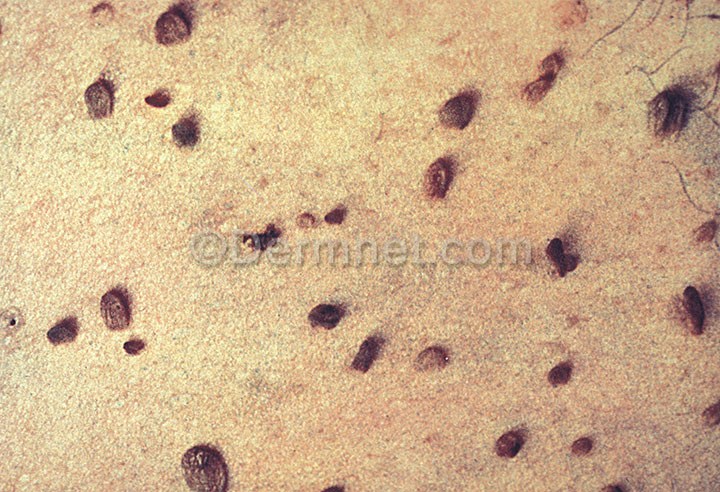
Disease: Seborrheic Keratoses and other Benign Tumors